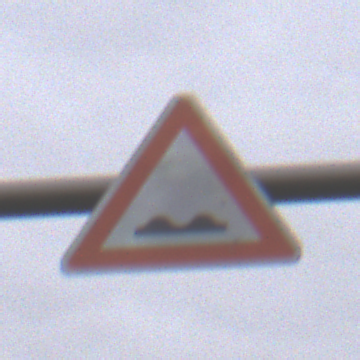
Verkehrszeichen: UnebeneFahrbahn
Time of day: Midday
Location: Outdoor (Suburban)
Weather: Overcast
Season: NotSpecified
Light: Natural